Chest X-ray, PA view. Patient: 23 years old, sex M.
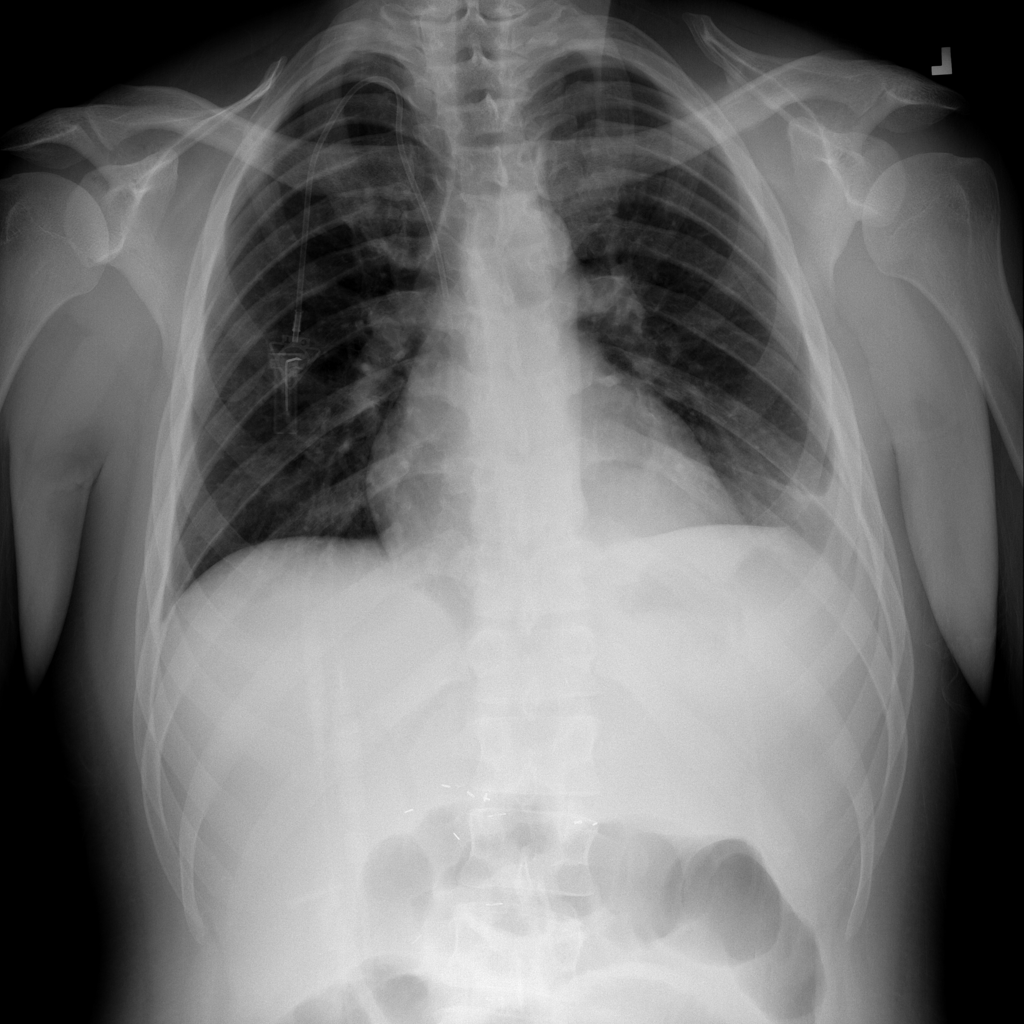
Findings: Effusion